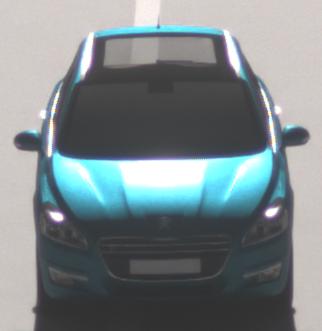
Make: Peugeot
Model: 508 SW 120 VTi
Detailed model: 508 (I) SW
Model produced from: 2011/03
Model produced until: 2014/05
Doors: 5
Color: blue
Road condition: dry road
Daytime: morning or afternoon
Contrast: high contrast